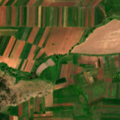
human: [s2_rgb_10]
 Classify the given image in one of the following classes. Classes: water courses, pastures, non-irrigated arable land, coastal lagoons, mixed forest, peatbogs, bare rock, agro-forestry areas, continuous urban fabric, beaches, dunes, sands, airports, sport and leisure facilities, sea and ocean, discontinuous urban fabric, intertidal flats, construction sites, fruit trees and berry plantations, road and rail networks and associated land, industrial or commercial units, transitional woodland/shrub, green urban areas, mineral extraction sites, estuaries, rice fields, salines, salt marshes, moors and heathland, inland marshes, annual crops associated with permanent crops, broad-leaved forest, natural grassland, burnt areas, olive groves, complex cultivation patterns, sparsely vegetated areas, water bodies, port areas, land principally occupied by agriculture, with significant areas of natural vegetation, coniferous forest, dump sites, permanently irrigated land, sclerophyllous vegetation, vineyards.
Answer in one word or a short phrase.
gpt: non-irrigated arable land, pastures, transitional woodland/shrub